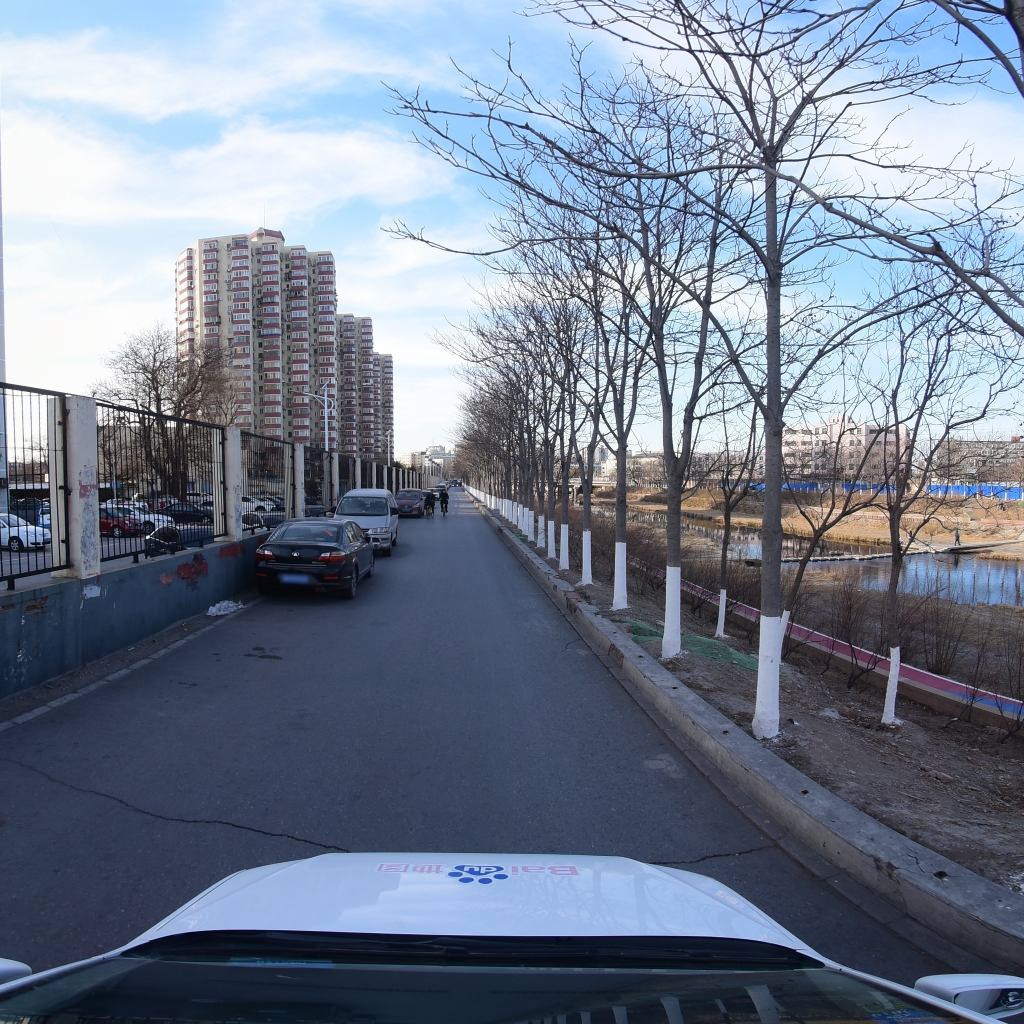
Region: Fengtai
Road damage annotations: transverse crack, transverse crack